Question: I have an ArrayList of items - name, account number and balance read from a .txt file. Why is the output twice? (I've only 4 lines in my file each containing- name; account number; balance)

I want things above blue line only. Why is it displaying twice?
This is my class to retrieve from file and print
'''
class BankAccount{ //core banking facilities
PrintStream pw=System.out;
protected String name;
protected long accountNumber;
protected float balance=0;
public String choiceList="
1.AddAccount
2.Withdraw
3.Deposit
4.MyAccount";
public BankAccount(String name,long accountNumber,float balance){
this.accountNumber=accountNumber;
this.name=name;
this.balance = balance;
}
public String getName(){
return this.name;
}
public long get_Account_no(){
return this.accountNumber;
}
public float get_Balance(){
return this.balance;
}
public BankAccount(){//loads from file to arraylist
BufferedReader in = null;
ArrayList <BankAccount> customer_list=new ArrayList<BankAccount>();
try {
in = new BufferedReader(new FileReader("bankfile.txt"));
String str;
while ((str = in.readLine()) != null) {
String[] temp_list=str.split(";");
accountNumber=Long.parseLong(temp_list[1]);
balance=Float.parseFloat(temp_list[2]);
BankAccount customer = new BankAccount(temp_list[0],accountNumber,balance);
customer_list.add(customer);
}
}catch (FileNotFoundException e) {e.printStackTrace();
} catch (IOException e) { e.printStackTrace();
} finally {
if (in != null) {
try{ in.close();
} catch(Exception e){e.printStackTrace();}
}
}
for(BankAccount c: customer_list) pw.println(c.getName()+" "+c.get_Balance()+"
");
}
'''
}
and my main is-
'''
class banker {
public static void main(String args[]){
additional_functionality af=new additional_functionality();
BankAccount ba=new BankAccount();
ba.pw.println("This is..
THE BANK
please wait...");
String ch=JOptionPane.showInputDialog(ba.choiceList);
Integer choice=Integer.parseInt(ch);
switch(choice){
case 1: af.addAcount();
break;
case 4: //af.findAccount();
break;
default: JOptionPane.showMessageDialog(null,"Wrong Choice!","ERR",JOptionPane.ERROR_MESSAGE);
}System.exit(0);
'''
}
my text file is-
<URL>
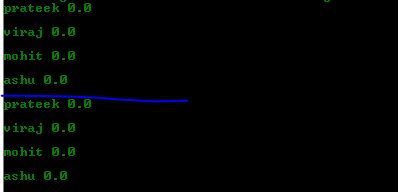
Answer: Sorry, i'm not getting error. Hope this will helps you. I think that problem is that you twice run this constructor. Also, I run your code. And it's works.
My
'''
public class Main {
public static void main(String[] args) {
// write your code
new BankAccount();
}
}
'''
My file
'''
lala;0;0
coca;0;1
bola;1;1
'''
My
'''
import java.io.*;
import java.util.ArrayList;
public class BankAccount {
private String name;
private long accountNumber;
private float balance;
public BankAccount(){//loads from file to arraylist
BufferedReader in = null;
ArrayList<BankAccount> customer_list=new ArrayList<BankAccount>();
try {
in = new BufferedReader(new FileReader("bankfile.txt"));
String str;
while ((str = in.readLine()) != null) {
String[] temp_list=str.split(";");
accountNumber=Long.parseLong(temp_list[1]);
balance=Float.parseFloat(temp_list[2]);
BankAccount customer = new BankAccount(temp_list[0],accountNumber,balance);
customer_list.add(customer);
}
for(BankAccount c: customer_list) System.out.println(c.getName()+" "+c.get_Balance());
}catch (FileNotFoundException e) {e.printStackTrace();
} catch (IOException e) { e.printStackTrace();
} finally {
if (in != null) {
try{ in.close();
} catch(Exception e){e.printStackTrace();}
}
}
}
public BankAccount(String name, Long accountNumber, float balance){
this.name = name;
this.balance = balance;
this.accountNumber = accountNumber;
}
public String getName() {
return name;
}
public long getAccountNumber() {
return accountNumber;
}
public float get_Balance() {
return balance;
}
}
'''